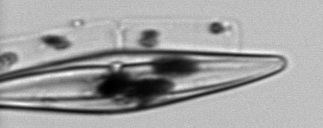
Label: Pleurosigma